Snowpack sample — Snodgrass Mountain, Crested Butte, Colorado (2/4/25, 12:06 PM MST)
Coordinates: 38.923, -106.968
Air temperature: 35 °F
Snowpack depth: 80 cm
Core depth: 80 cm
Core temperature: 32 °F
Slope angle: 14°, slope face: 78°
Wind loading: low
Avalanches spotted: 0
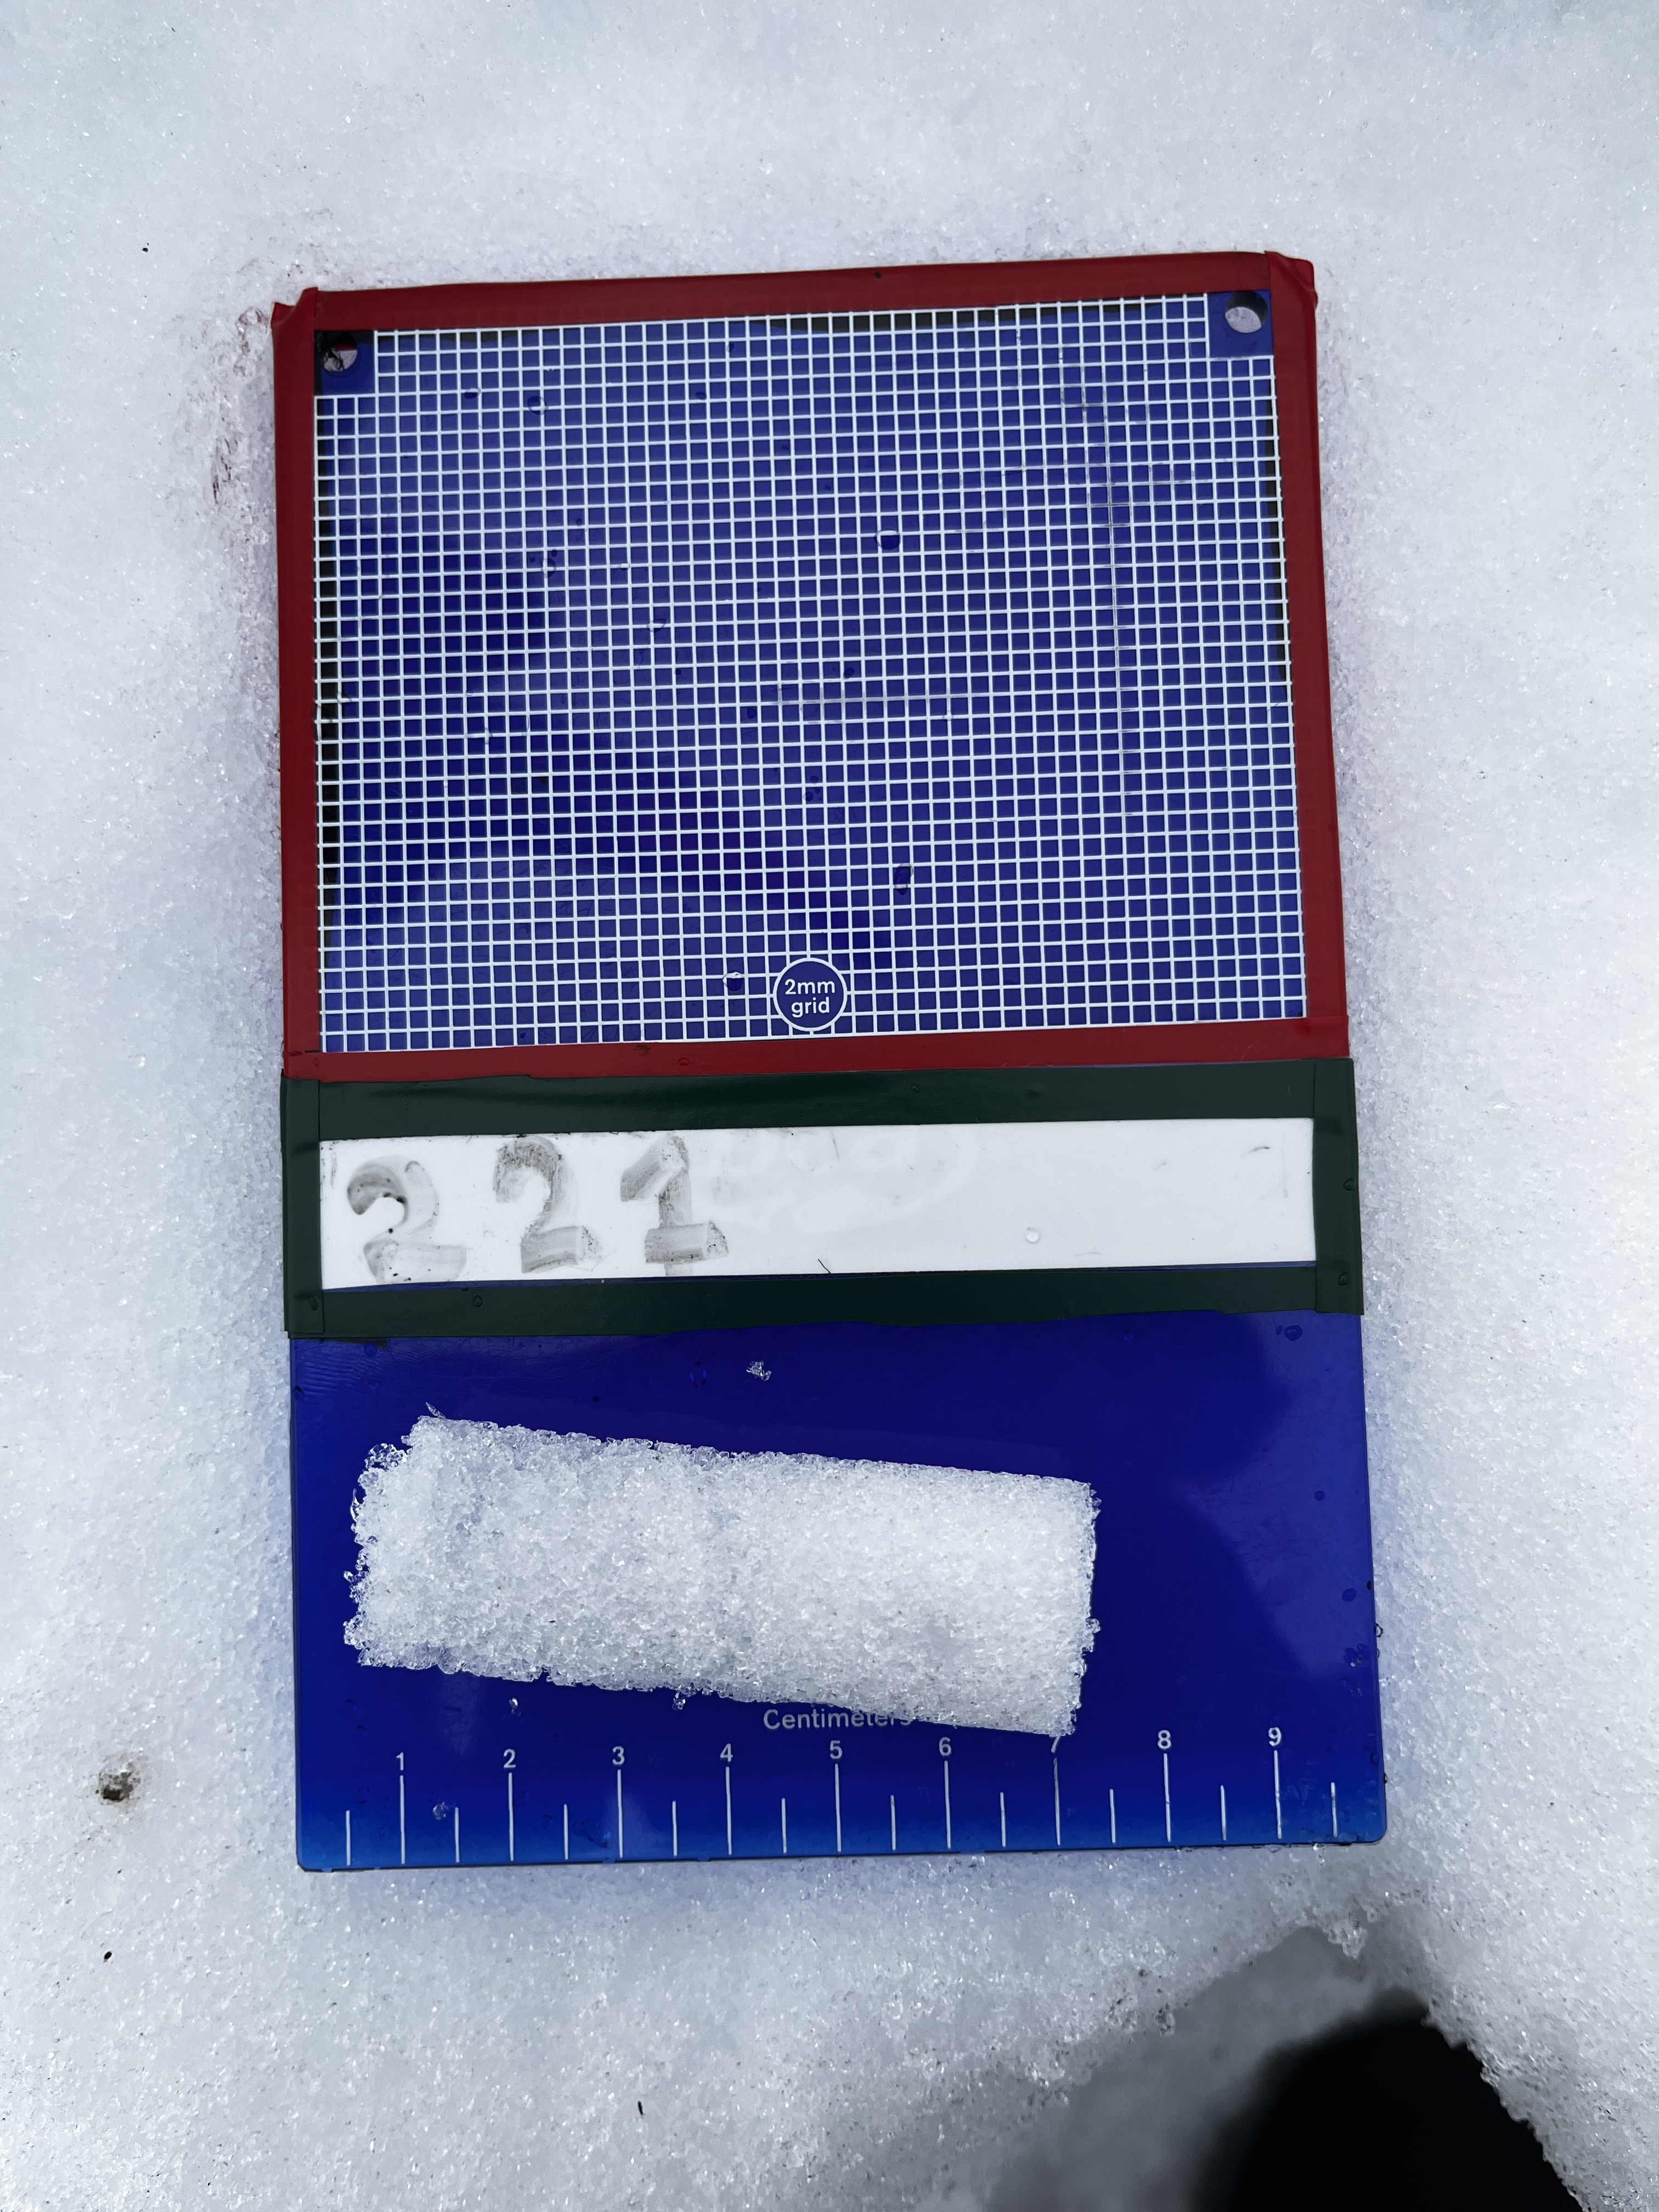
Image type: crystal_card
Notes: No avalanches nearby, unusually warm weather for the last month reported by residents, Collected 25 yards from treeline